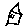
Label: house